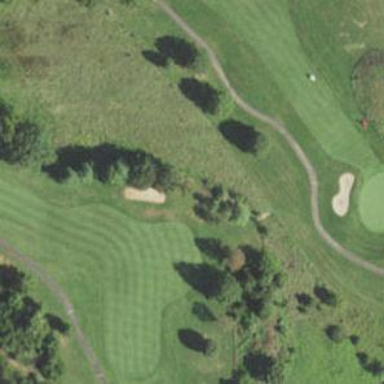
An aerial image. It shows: Rough area on grassy golf course.